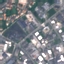
Label: Industrial